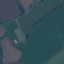
Land use / land cover: Pasture